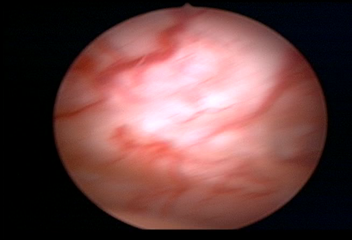
Modality: WLC
Class: Normal mucosa
Bladder cancer association: No